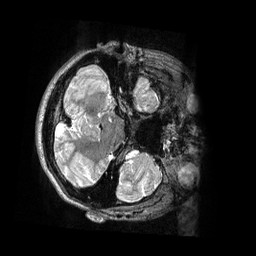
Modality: T2w
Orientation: axial
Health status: healthy
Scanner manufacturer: siemens
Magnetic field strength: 3 T
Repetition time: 3.2 s
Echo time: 0.565 s